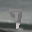
Label: 7